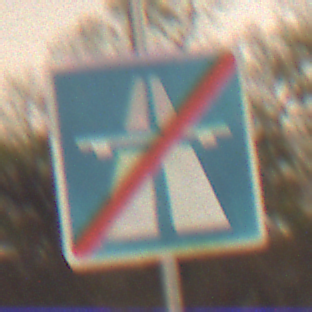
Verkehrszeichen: EndeAutbahn
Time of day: Night
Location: Outdoor (Nature)
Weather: Clear
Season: NotSpecified
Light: Natural